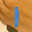
Label: 1